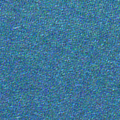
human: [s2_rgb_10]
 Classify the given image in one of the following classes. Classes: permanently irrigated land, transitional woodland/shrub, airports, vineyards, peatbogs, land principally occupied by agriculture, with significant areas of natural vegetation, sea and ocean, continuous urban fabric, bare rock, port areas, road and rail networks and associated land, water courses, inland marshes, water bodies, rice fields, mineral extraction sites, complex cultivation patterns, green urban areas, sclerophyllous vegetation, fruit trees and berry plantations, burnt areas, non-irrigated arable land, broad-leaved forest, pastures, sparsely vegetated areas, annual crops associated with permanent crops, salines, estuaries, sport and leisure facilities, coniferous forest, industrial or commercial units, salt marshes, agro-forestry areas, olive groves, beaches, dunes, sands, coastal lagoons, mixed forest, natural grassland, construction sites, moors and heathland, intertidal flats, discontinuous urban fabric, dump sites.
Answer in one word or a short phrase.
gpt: sea and ocean